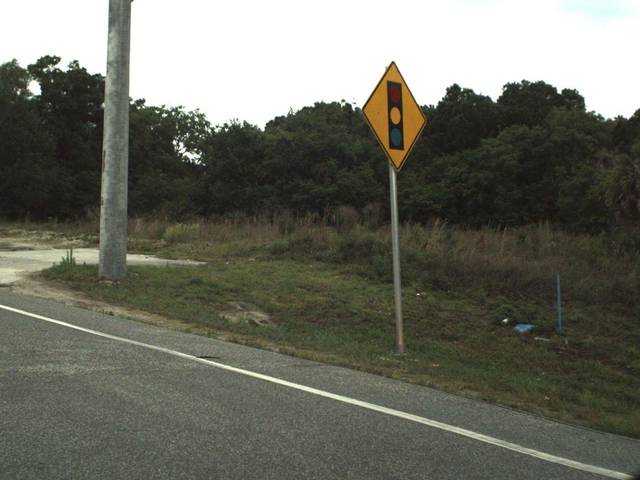
Region: United States
Coordinates: 28.666, -80.867